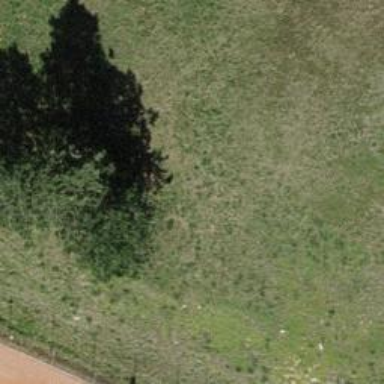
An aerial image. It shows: Mixed leaf type tree in natural setting.